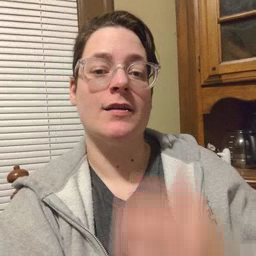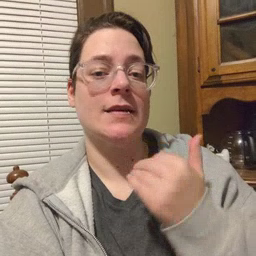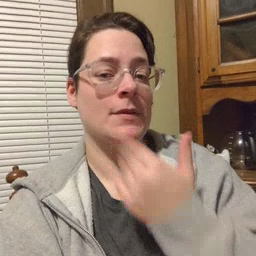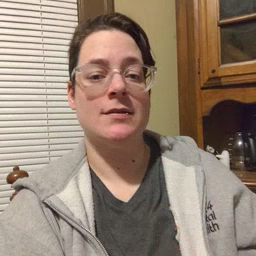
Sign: napkin